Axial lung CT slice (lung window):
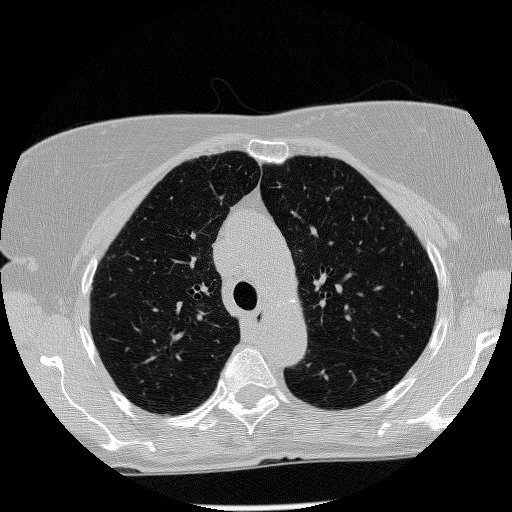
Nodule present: no